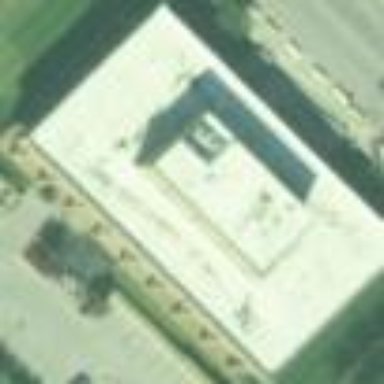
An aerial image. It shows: Public building.